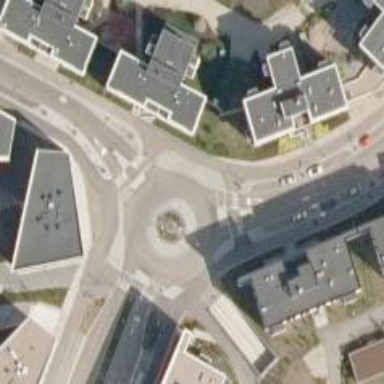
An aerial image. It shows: Secondary road around roundabout.